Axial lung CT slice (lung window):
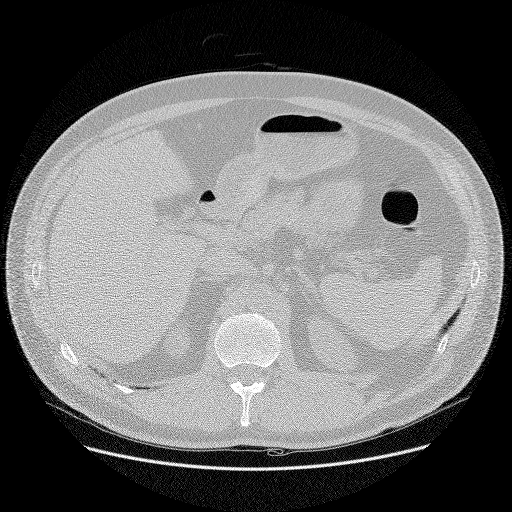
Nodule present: no